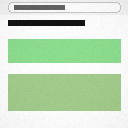
Screen state: on